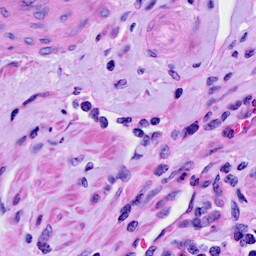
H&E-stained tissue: Cervix